Question: I've got long labels for a couple checkboxfields in my app, and unfortunately it causes some strange behavior.

Is there any way to make this look a little better? I mean, if I 'touch' the gray area, the checkbox does not activate (even if the checkbox is inside the gray area)... but instead I have to click the white area. It's just kinda confusing.
Even if I set 'labelWidth: '80%'' to each 'checkboxfield', the words still wrap and show that little gray area. I'd rather that area be all white and all of it be 'touchable' to activate the checkbox.
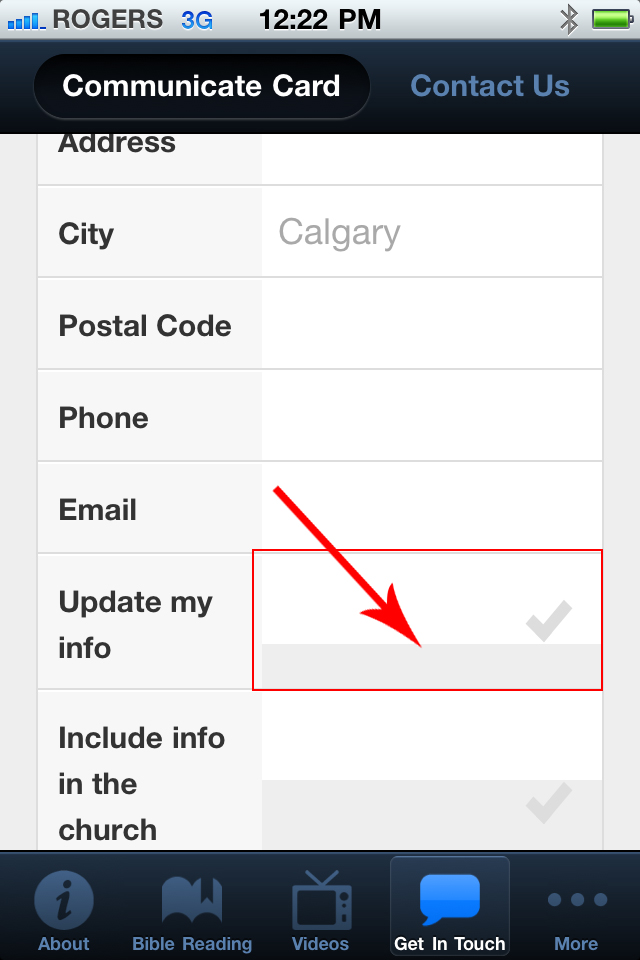
Answer: I have a same problem, I found 3 ways to fix it, choose the best way for you, I use the 3rd version. Sorry my english is not the best, I hope it will be understandable :(
1st solution:
You can add custom css entry. It will fix the problem, but if you change the theme, it could be wrong.
'''
.x-form-field-container {
background: white;
}
'''
2nd solution:
You can use overflow hidden, but it this case the text on end will be cutted.
'''
.x-form-label {
overflow: hidden;
}
.x-form-label span
{
white-space: nowrap;
}
'''
3rd solution:
You can use your label with 100% width before the field. In this case the input field's width will 100% too.
'''
new Ext.form.FormPanel({
title: 'Form name',
scroll: 'vertical',
items: [{
xtype: 'fieldset',
title: 'Fieldset title',
items: [{
xtype: 'field',
html: '<div class="x-form-label" style="width:100%"><span>This is the label of the field in below</span></div>'
},{
xtype: 'selectfield',
name: 'nameOfTheField'
//without label attribute
}]
}]
});
'''
## EDIT
Here's the modification that I made in order to achieve the same results.
CSS
'''
.x-checkbox{ background:white;}
'''
JS
'''
{
xtype: 'checkboxfield',
name: 'updateinfo',
label: 'Update my info',
labelWidth: '80%',
cls: "x-checkbox"
}
'''